Chest X-ray:
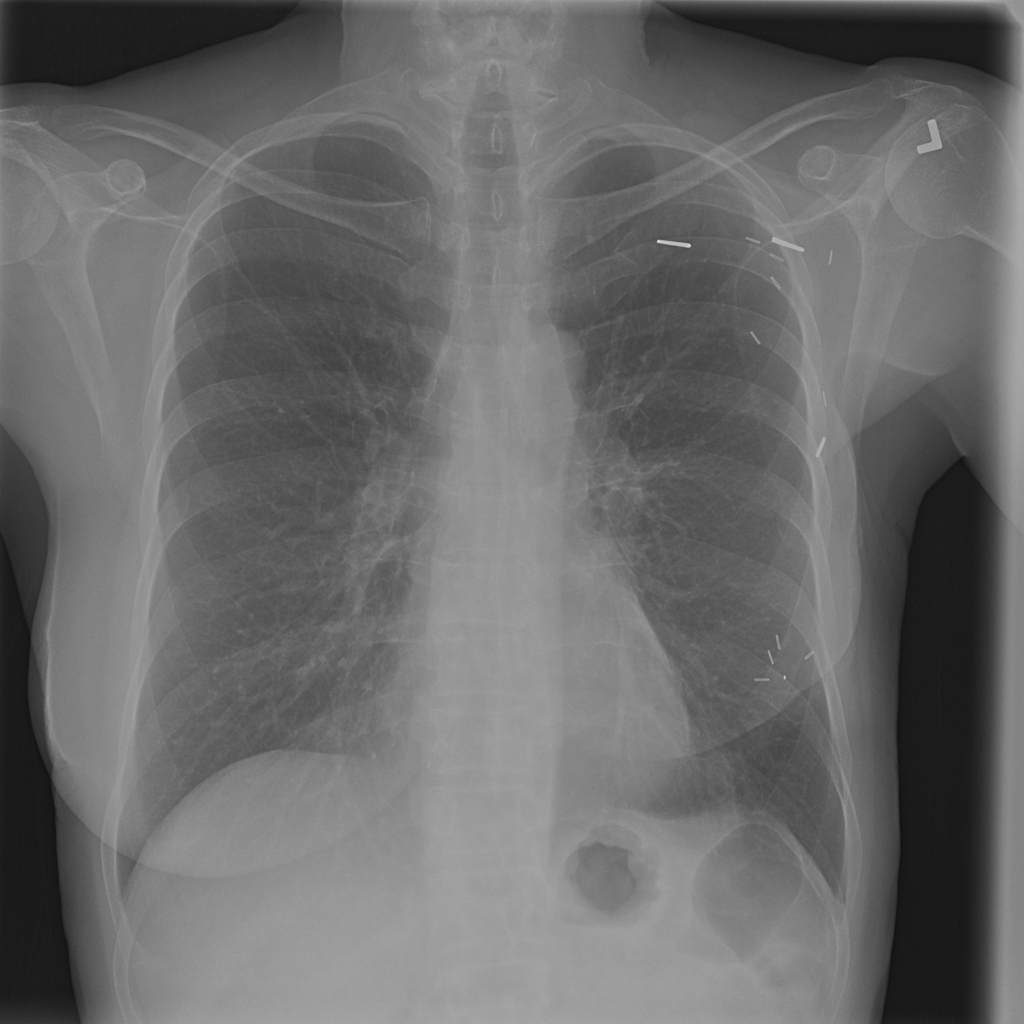
No abnormal finding: yes